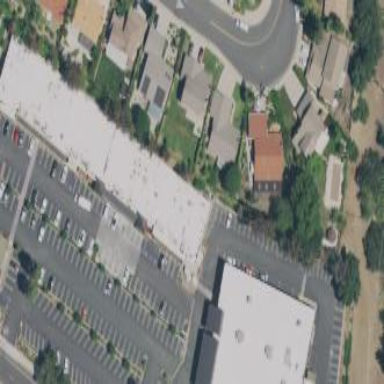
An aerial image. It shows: Retail building.